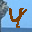
Label: 4